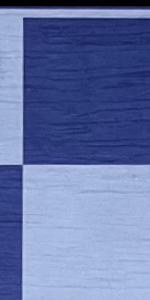
Label: Empty